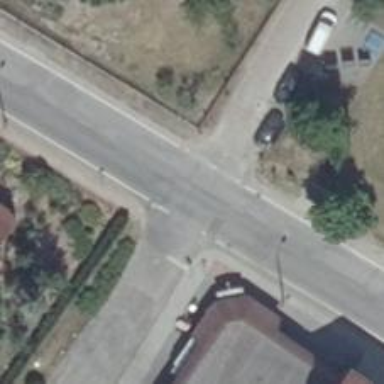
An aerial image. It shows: Secondary road with asphalt surface.